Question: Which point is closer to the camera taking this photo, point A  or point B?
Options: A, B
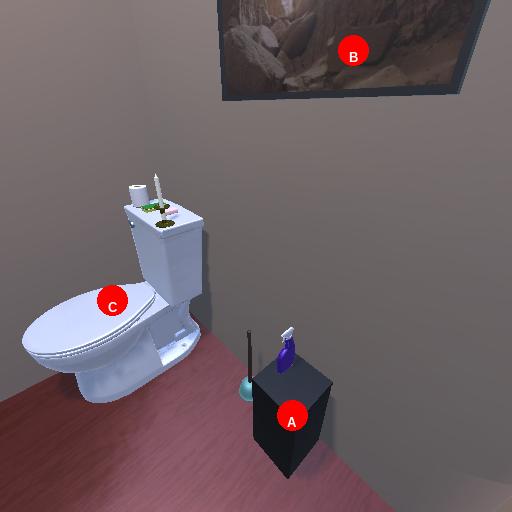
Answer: A